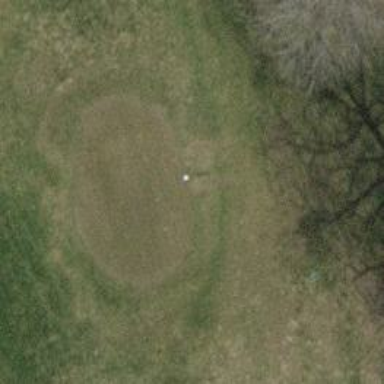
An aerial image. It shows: Grassy area designated as golf tee.